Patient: sex M, age 60
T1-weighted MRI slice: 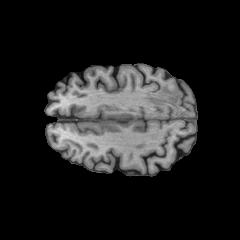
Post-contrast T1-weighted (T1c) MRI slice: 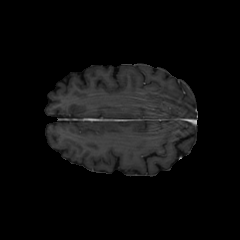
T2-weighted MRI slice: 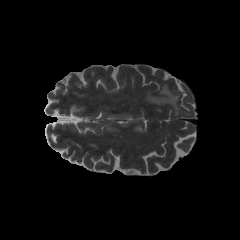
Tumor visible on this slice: yes
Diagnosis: Glioblastoma, IDH-wildtype
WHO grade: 4